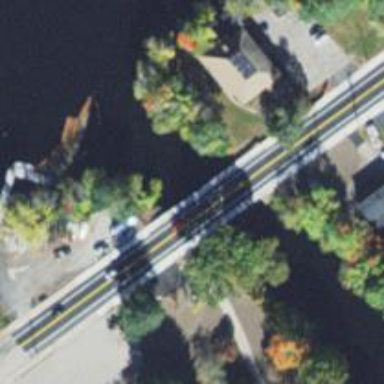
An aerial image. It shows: Asphalt surface on bridge.